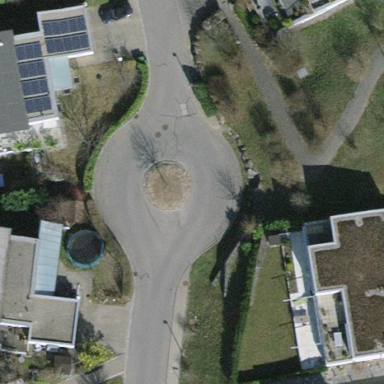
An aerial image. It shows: Residential road with roundabout.